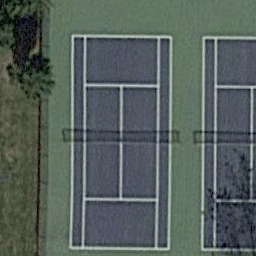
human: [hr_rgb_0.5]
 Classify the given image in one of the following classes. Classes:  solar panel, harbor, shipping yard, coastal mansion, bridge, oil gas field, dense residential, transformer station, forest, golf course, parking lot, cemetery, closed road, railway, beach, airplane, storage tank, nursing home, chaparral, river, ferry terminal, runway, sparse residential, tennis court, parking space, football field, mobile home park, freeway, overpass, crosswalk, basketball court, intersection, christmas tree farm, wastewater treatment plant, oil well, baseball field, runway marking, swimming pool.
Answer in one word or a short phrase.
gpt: tennis court